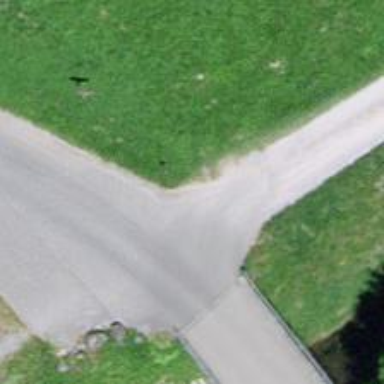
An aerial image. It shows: Unclassified road with grade 1 track type.